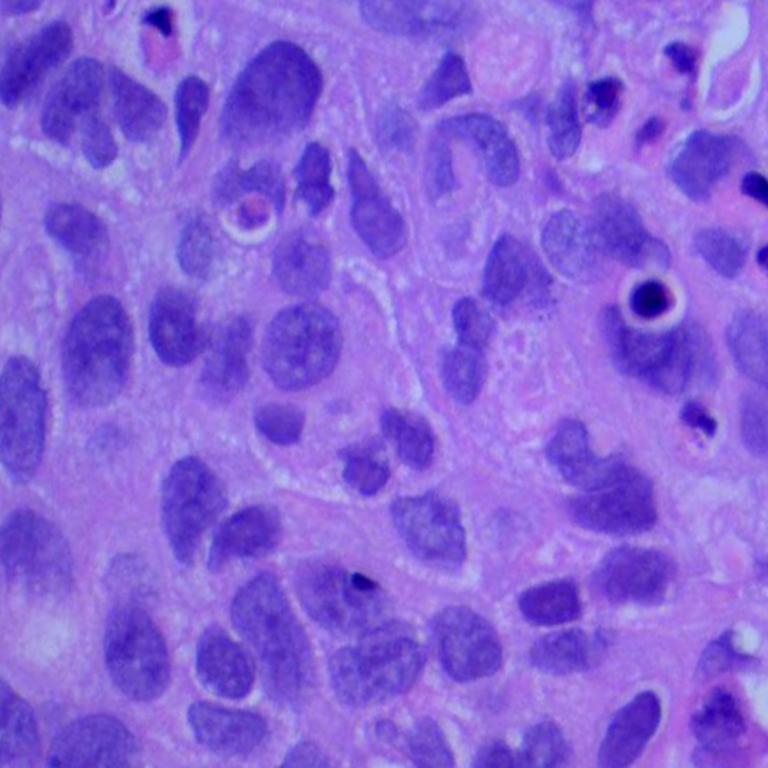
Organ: lung
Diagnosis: squamous carcinomas